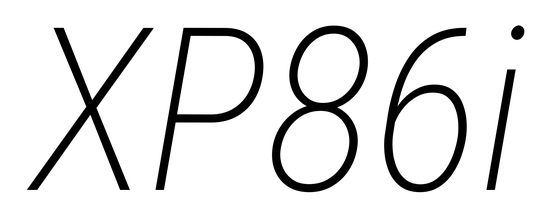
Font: Roboto-Italic_Condensed_ExtraLight_Italic